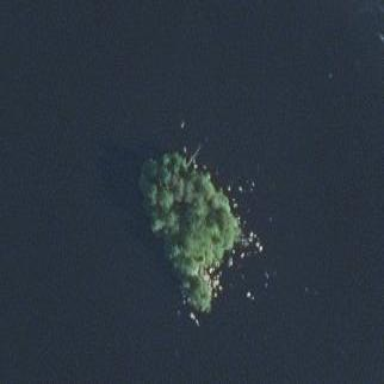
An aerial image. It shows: Islet.